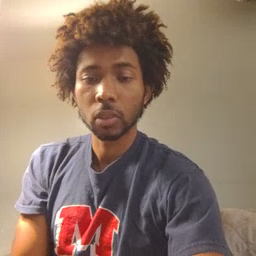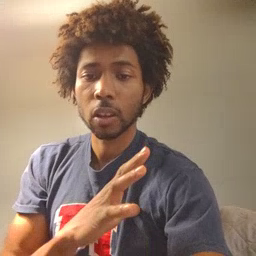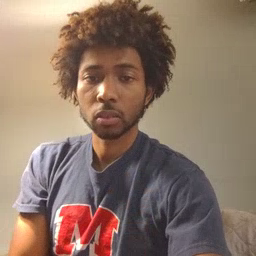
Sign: fine